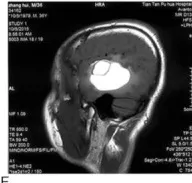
Preoperative brain CT and MRI images. (F) Sagittal view, T1WI.
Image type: radiology (mri)